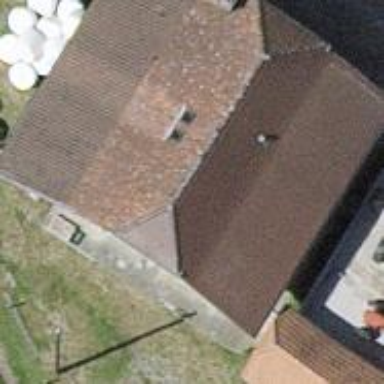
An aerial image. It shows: Simple house.